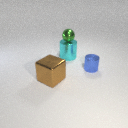
large cyan metal cylinder to the left of small blue metal cylinder